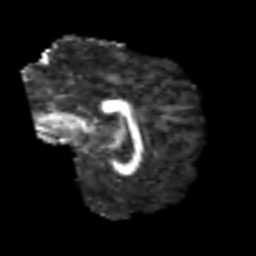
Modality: FA
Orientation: sagittal
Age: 62
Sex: male
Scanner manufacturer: siemens
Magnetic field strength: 3 T
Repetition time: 6.1 s
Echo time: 0.101 s